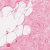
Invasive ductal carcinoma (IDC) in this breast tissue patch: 0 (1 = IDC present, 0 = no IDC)